Field crop: maize
Growth stage: 2
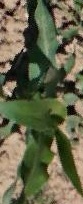
Species: maize